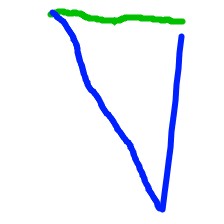
Shape: triangle